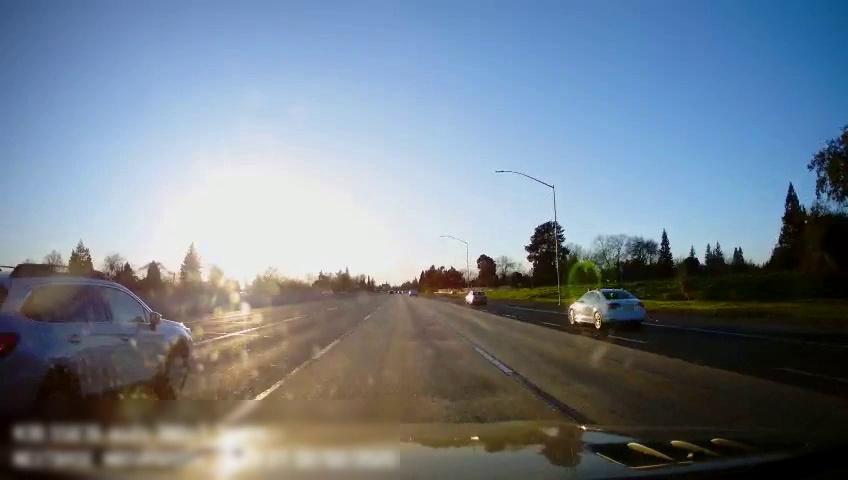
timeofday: Day
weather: Sunny
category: Drivable Space
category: Vehicles | Truck
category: Vehicles | Car
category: Vehicles | Car
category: Vehicles | SUV
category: Lanes | Alternate Lane
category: Lanes | Alternate Lane
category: Lanes | Current Lane
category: Lanes | Current Lane
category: Lanes | Alternate Lane
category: Lanes | Alternate Lane